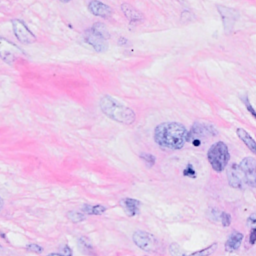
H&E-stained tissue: Breast